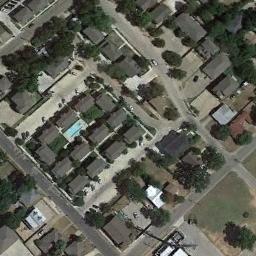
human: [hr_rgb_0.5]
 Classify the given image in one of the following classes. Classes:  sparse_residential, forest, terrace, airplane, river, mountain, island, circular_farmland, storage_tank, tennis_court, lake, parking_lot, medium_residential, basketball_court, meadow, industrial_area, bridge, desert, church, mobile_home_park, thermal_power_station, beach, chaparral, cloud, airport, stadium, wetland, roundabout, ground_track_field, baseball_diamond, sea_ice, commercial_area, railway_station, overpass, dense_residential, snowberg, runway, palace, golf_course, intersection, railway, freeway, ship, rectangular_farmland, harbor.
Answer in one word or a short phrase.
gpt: medium_residential